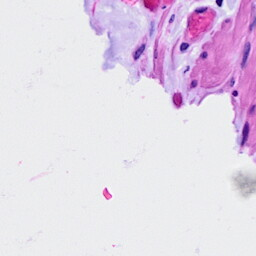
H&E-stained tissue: Ovarian